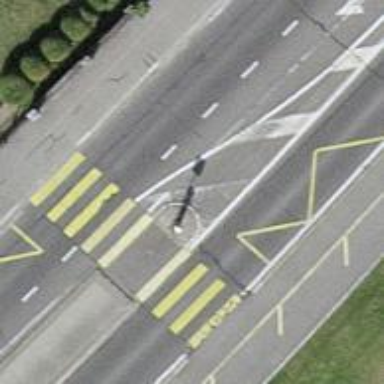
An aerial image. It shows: Marked crossing with zebra markings and island. It includes public transport stop position.